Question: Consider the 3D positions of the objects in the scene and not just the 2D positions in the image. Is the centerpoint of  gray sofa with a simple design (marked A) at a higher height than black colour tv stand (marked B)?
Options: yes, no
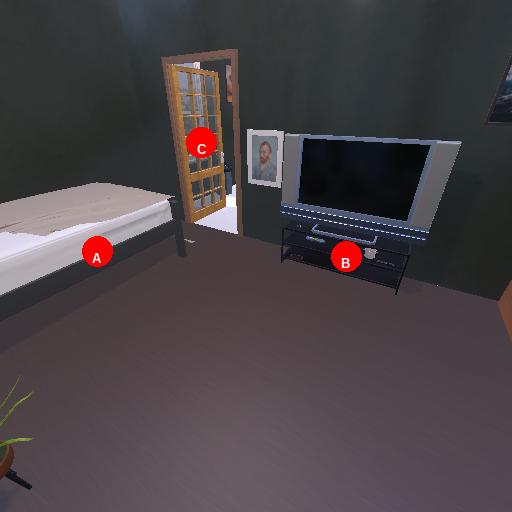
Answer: yes